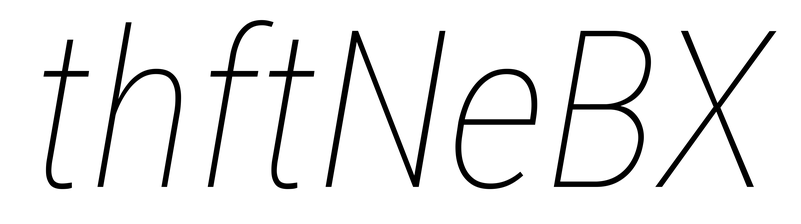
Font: Roboto-Italic_Condensed_Thin_Italic